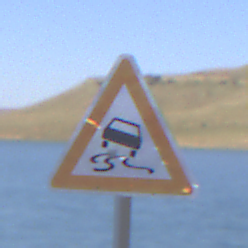
Verkehrszeichen: SchleuderOderRutschgefahr
Umgebung: Outdoor, Nature
Tageszeit: MorningAfternoon
Wetter: Clear
Licht: Natural
Jahreszeit: NotSpecified
Kontrast: HighContrast